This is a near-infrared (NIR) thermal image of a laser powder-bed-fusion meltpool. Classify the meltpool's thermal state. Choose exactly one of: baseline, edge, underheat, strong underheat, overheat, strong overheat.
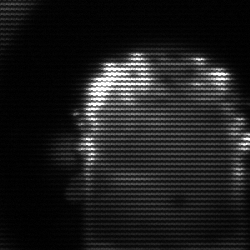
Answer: baseline